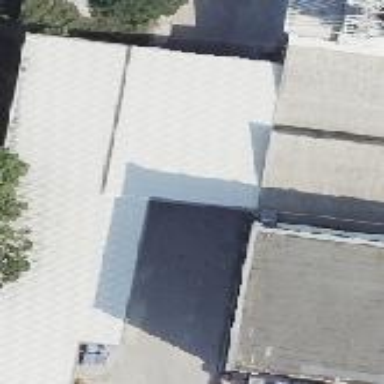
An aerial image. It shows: View of roof of building.